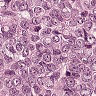
Metastatic tissue present: yes